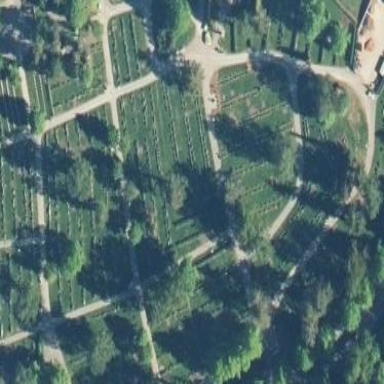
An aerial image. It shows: Grave yard.